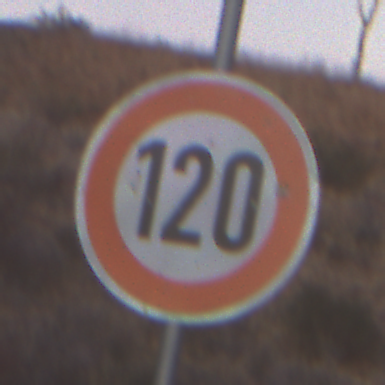
Verkehrszeichen: Geschwindigkeit120
Umgebung: Outdoor, Suburban
Tageszeit: SunriseSunset
Wetter: PartlyCloudy
Licht: Natural
Jahreszeit: NotSpecified
Kontrast: LowContrast